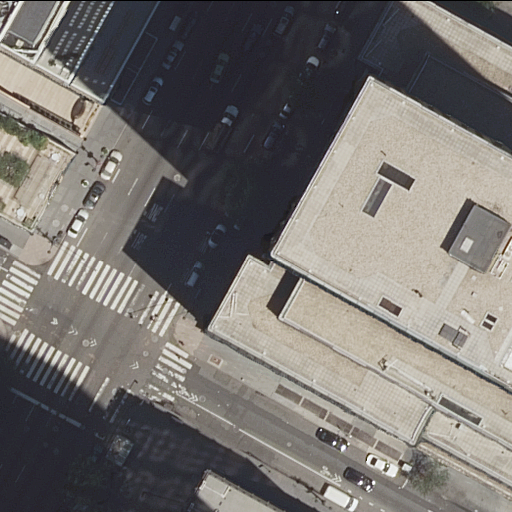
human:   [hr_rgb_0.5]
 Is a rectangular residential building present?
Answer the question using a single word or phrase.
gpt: yes

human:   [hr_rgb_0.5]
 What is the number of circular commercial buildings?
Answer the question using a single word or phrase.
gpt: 0

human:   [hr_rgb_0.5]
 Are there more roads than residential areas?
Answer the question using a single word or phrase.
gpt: yes

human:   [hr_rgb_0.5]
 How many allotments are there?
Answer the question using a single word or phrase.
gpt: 0

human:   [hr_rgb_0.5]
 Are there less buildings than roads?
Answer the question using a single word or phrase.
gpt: yes

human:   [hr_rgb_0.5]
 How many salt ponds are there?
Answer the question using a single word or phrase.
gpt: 0

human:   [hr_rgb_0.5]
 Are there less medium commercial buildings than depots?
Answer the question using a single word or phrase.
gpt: no

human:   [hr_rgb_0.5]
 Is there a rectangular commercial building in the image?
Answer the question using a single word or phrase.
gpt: no

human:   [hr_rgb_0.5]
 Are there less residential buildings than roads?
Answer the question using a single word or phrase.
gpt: yes

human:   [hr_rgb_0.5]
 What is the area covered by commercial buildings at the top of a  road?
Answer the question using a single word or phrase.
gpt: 0m2

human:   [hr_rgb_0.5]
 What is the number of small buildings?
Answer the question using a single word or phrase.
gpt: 2

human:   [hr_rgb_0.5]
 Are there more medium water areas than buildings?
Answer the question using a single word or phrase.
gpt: no

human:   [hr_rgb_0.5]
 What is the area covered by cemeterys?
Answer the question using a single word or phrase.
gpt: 0m2

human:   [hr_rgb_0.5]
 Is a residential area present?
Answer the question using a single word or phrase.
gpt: no

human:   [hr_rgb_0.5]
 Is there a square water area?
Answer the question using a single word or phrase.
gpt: no

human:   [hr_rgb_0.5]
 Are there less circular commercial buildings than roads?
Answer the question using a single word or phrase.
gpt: yes

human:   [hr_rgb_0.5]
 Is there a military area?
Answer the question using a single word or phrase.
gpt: no

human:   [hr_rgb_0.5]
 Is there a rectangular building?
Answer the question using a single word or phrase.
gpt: yes

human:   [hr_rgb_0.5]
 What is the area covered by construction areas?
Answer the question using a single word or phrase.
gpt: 0m2

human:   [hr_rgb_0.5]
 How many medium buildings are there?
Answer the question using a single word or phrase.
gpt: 0

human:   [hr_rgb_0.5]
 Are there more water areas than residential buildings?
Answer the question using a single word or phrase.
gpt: no

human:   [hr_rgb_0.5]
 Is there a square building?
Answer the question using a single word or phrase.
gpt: no

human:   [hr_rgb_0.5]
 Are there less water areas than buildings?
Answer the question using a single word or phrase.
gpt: yes

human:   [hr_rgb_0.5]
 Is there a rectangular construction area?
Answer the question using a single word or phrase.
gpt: no

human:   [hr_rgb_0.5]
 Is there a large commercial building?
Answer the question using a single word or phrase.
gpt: no

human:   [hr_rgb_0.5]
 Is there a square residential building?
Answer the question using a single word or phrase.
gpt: no

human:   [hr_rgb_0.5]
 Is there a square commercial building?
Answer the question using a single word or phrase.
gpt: no

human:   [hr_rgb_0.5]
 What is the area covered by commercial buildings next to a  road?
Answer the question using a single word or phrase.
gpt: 0m2

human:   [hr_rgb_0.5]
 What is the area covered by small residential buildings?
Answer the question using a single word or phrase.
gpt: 47m2

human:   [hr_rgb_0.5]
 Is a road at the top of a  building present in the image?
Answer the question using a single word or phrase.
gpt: yes

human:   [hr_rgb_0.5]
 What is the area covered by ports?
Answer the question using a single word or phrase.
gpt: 0m2

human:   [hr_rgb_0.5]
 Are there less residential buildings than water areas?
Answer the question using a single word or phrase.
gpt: no

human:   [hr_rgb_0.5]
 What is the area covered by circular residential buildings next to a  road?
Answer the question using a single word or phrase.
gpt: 0m2

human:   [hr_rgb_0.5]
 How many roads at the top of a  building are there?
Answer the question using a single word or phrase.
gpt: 3

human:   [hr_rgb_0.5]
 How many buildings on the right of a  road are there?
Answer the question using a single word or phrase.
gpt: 2

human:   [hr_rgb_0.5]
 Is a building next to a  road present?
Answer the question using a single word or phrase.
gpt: yes